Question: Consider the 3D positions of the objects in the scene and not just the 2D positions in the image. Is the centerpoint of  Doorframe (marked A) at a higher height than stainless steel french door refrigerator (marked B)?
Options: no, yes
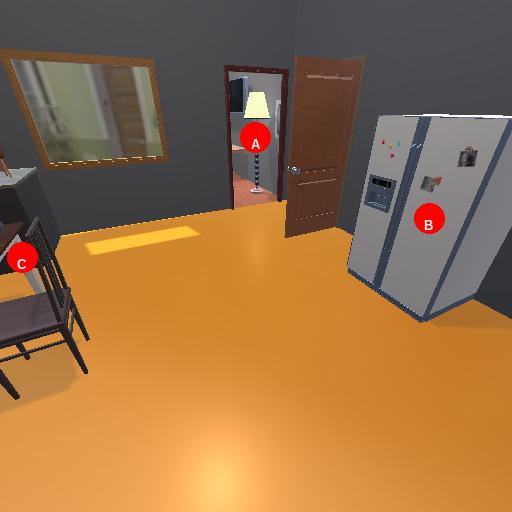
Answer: no